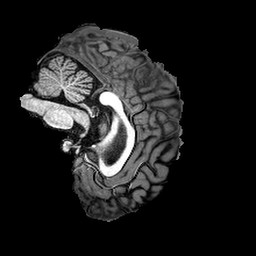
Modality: T1w
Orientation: sagittal